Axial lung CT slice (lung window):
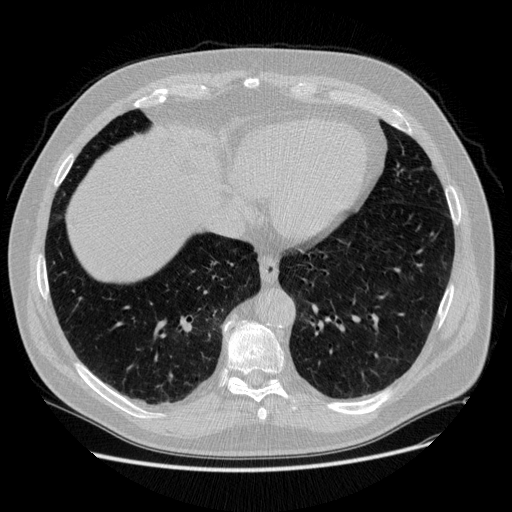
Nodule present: no